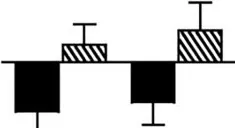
Plasma renin activity.
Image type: pathology (masson_trichrome)